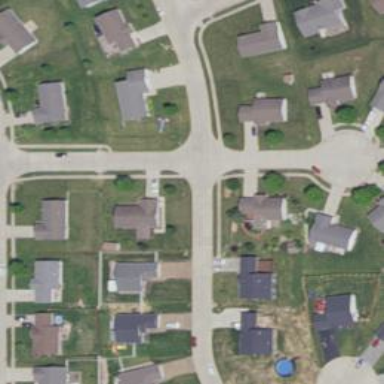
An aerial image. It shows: Residential road.